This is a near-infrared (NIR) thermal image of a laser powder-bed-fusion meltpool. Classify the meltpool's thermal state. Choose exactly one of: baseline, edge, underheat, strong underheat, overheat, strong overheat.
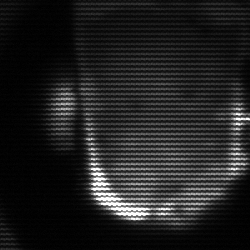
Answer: baseline